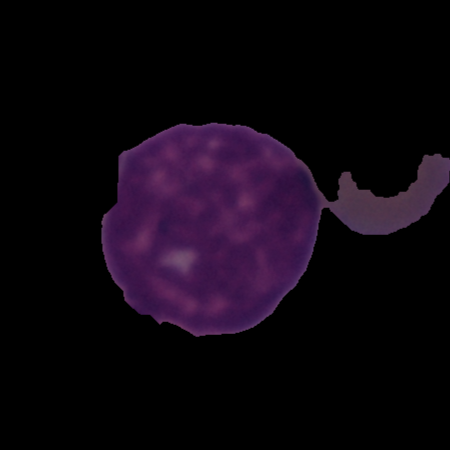
Label: cancer